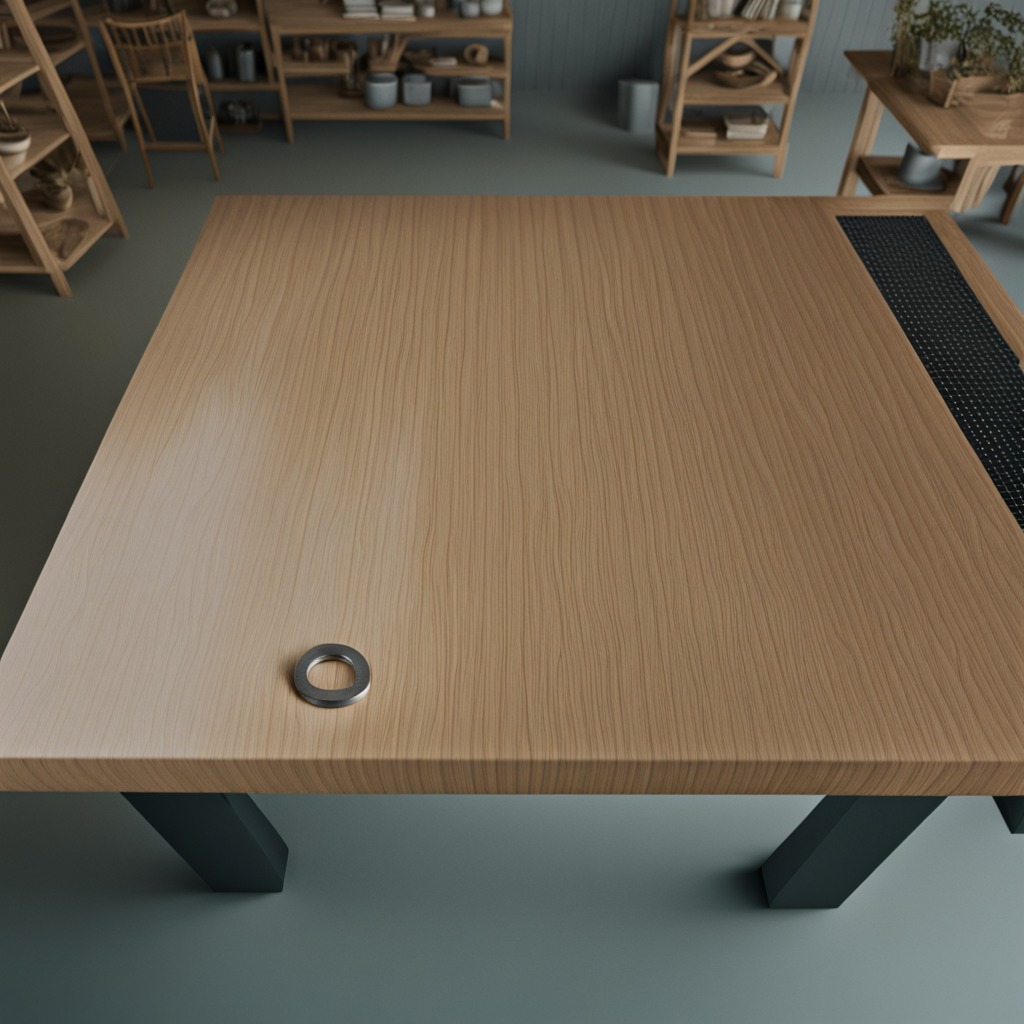
A flat metal washer lying on the workbench inside a coastal fishing gear workshop.